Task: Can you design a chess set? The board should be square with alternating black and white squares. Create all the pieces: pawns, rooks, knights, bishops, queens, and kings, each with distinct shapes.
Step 4395:
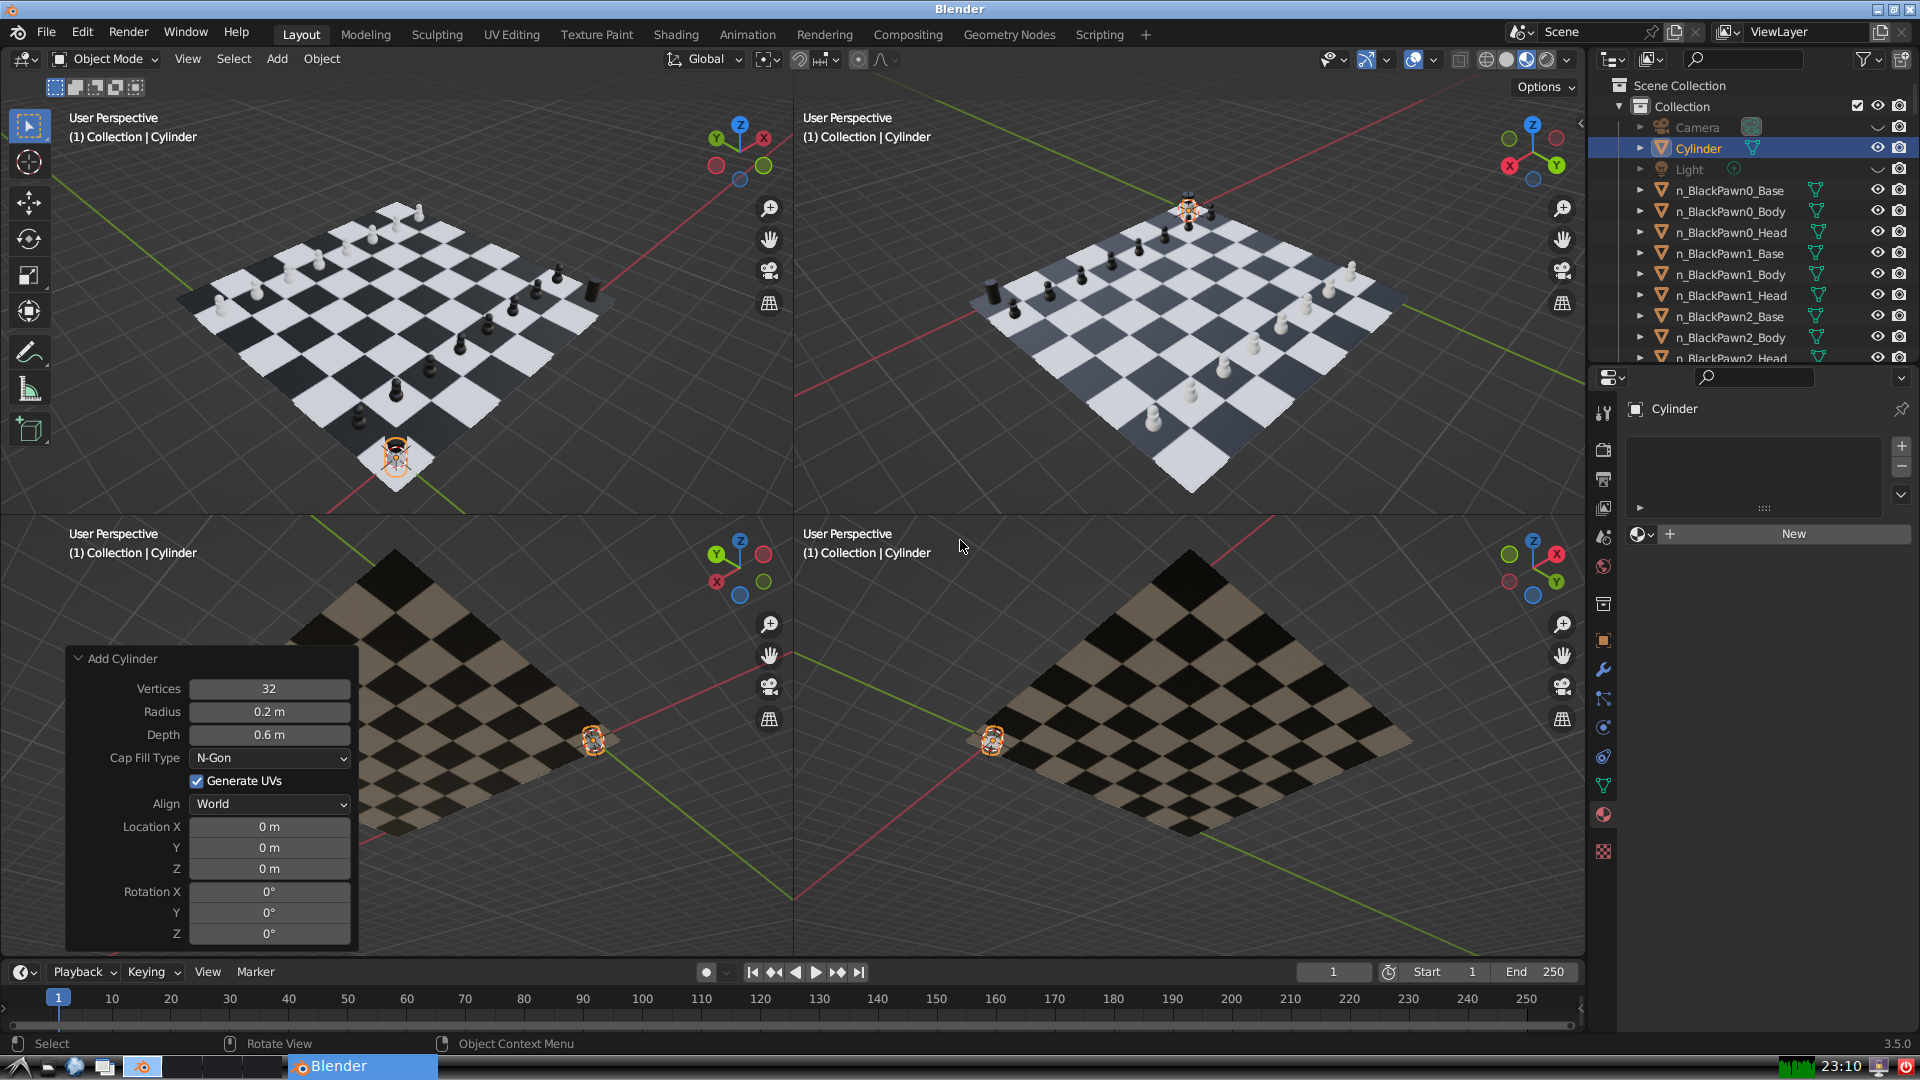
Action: {"mouse_move": [270, 731]}